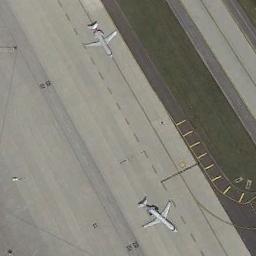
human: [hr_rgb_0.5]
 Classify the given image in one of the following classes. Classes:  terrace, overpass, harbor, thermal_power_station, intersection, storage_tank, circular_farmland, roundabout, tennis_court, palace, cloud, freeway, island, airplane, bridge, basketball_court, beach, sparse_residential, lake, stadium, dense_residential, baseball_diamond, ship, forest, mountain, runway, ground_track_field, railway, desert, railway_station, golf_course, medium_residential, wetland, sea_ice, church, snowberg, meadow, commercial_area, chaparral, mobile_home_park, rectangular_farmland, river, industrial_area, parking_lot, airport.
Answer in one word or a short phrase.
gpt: airplane